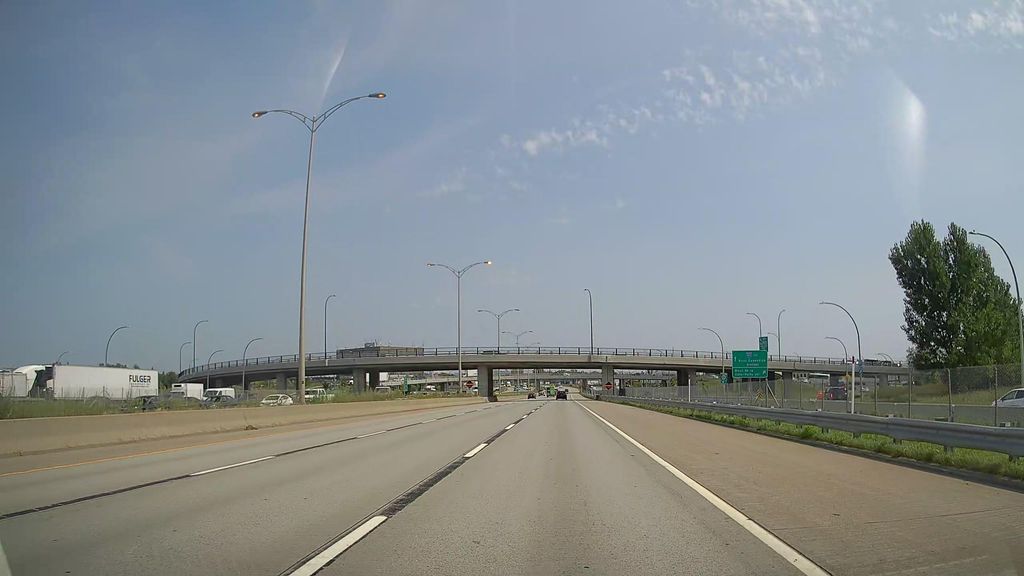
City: montreal